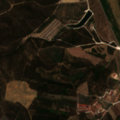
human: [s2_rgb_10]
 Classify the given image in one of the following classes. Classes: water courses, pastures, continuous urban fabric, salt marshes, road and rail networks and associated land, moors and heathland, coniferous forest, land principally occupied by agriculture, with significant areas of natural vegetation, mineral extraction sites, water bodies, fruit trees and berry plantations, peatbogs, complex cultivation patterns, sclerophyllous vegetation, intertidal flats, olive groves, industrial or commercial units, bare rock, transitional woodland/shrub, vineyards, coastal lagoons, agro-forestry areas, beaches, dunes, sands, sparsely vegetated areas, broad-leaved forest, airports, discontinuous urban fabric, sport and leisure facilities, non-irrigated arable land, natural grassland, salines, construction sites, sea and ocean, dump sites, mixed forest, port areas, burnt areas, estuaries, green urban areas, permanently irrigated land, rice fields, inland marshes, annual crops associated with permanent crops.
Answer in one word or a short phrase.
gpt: non-irrigated arable land, permanently irrigated land, complex cultivation patterns, land principally occupied by agriculture, with significant areas of natural vegetation, broad-leaved forest, transitional woodland/shrub